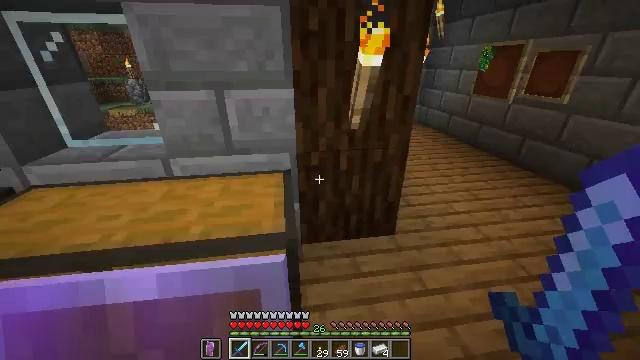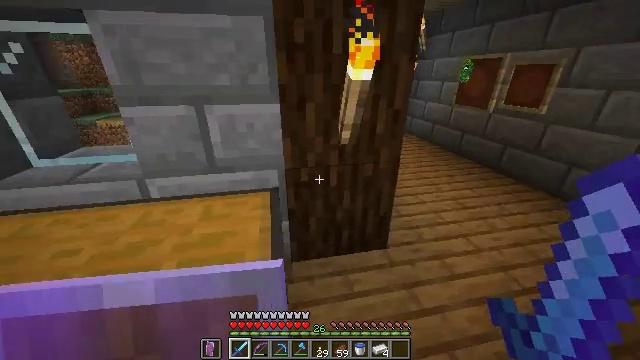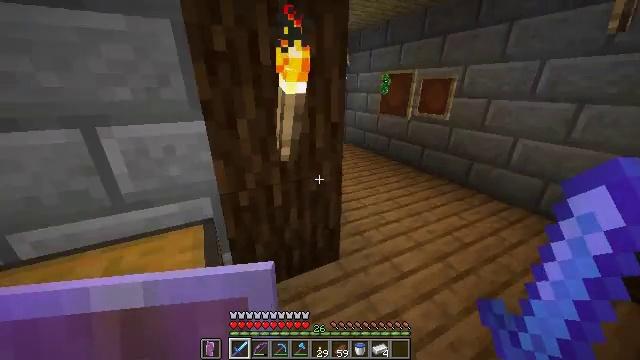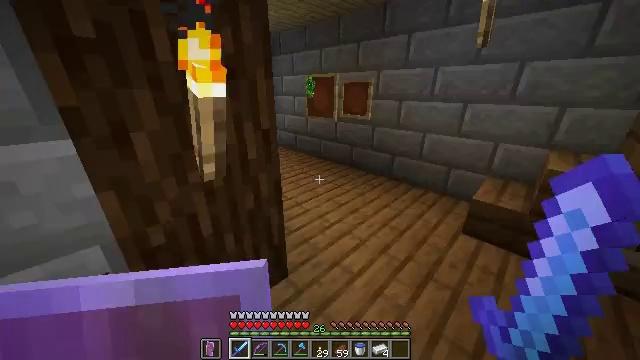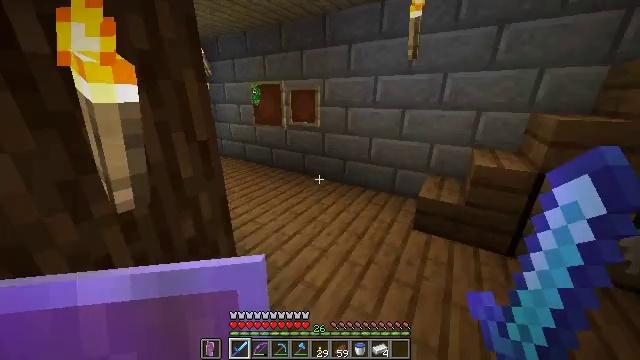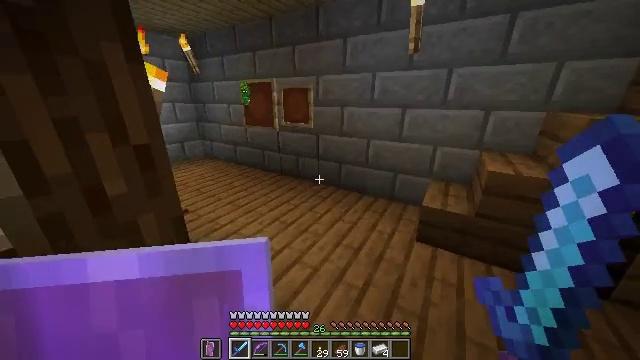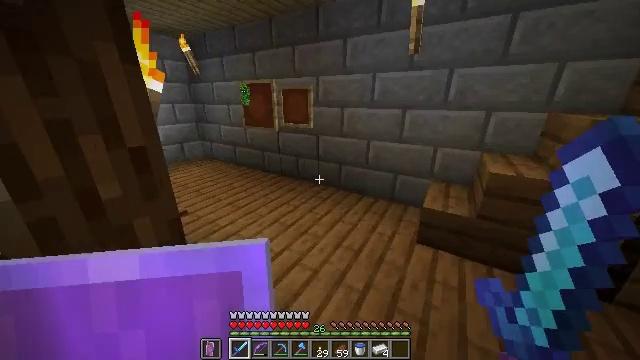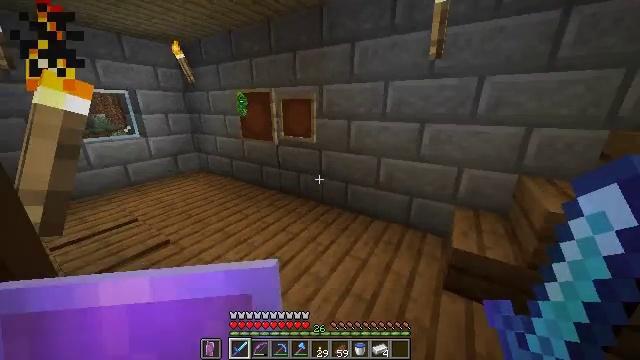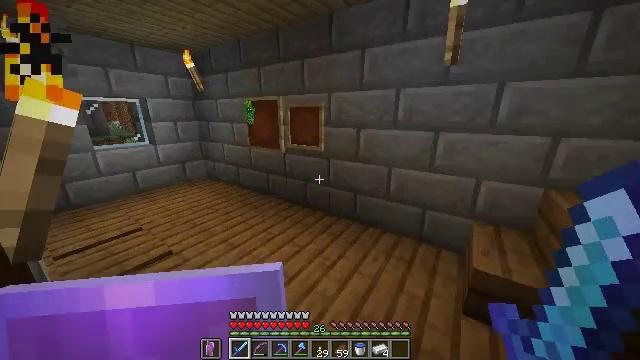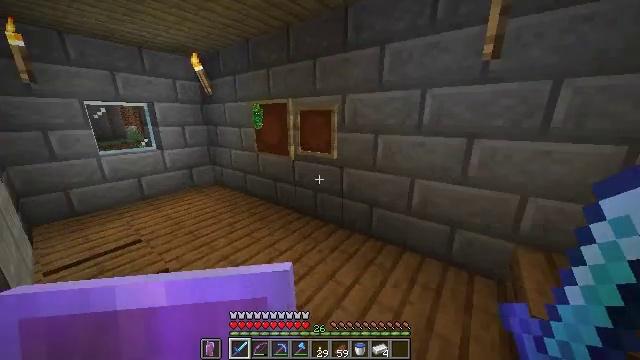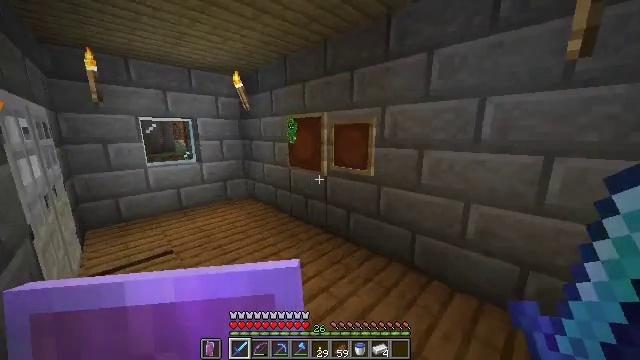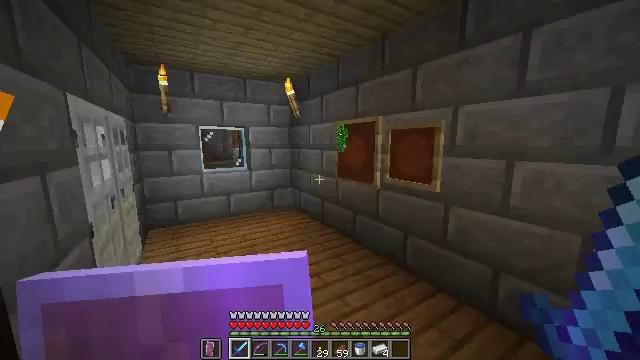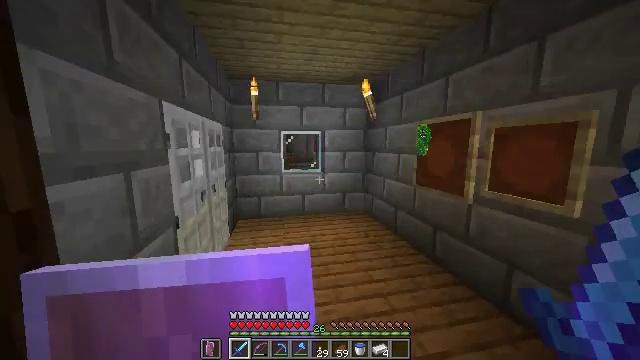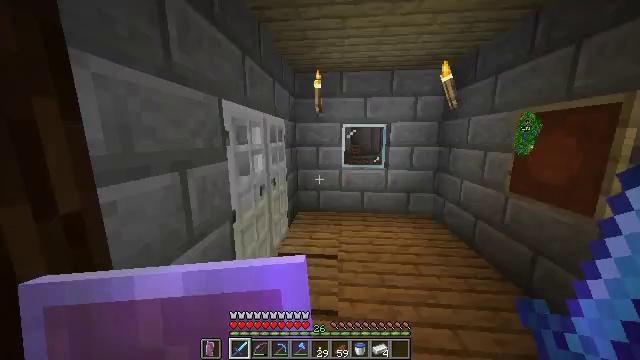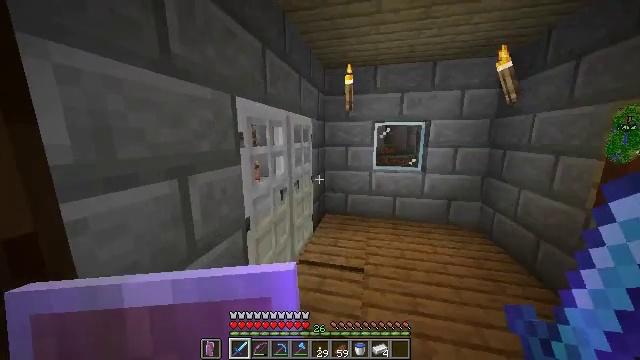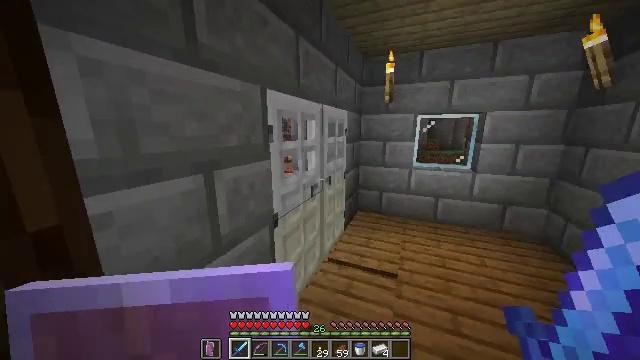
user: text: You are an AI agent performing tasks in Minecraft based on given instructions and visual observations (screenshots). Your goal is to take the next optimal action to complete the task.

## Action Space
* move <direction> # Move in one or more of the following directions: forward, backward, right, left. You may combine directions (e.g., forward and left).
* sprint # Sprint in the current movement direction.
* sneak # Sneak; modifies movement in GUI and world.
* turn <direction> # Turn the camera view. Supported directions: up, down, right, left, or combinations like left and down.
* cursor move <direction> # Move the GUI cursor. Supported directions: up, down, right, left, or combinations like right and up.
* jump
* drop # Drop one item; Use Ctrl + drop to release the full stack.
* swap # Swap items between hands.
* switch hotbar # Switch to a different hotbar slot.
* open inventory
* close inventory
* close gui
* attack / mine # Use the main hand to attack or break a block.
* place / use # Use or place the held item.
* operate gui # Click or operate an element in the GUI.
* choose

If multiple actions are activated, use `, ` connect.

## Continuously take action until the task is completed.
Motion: motion action
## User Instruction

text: Harvest potatoes.
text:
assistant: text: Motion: move forward, turn right and up
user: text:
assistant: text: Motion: move forward, turn right and up
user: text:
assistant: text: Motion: move forward, turn right
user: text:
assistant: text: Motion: move forward, turn right and up
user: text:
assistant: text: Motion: move forward, sprint
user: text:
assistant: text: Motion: move forward, sprint
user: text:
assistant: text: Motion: move forward, sprint, turn up
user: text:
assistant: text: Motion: move forward, sprint, turn left and up
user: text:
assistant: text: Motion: move forward, sprint, turn left
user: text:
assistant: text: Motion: move forward, sprint, turn left and up
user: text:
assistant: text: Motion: move forward, turn left and up
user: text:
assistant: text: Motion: move forward, turn left
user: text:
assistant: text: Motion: move forward, turn left and down
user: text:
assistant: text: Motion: move forward, turn left
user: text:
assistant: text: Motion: move forward, turn left and down
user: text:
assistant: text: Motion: move forward, turn left
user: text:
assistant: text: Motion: move forward
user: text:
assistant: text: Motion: move forward, turn left and up
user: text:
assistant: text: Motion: move forward, turn left
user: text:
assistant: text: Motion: move forward
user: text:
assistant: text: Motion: move forward, turn left and up
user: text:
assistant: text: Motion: move forward, turn left and up
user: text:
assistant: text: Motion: move forward, turn left
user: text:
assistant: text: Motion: move forward, turn left and down
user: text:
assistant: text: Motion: move forward
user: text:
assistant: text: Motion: move forward, turn left
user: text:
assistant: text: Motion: move forward and move left
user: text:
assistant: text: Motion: move forward and move left
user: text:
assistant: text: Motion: move forward
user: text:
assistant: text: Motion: move forward, sprint